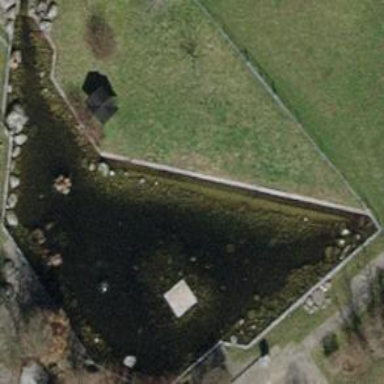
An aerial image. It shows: Pond surrounded by natural water.